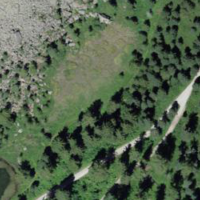
EUNIS habitat code: 43
Species observed at this site:
Urtica dioica